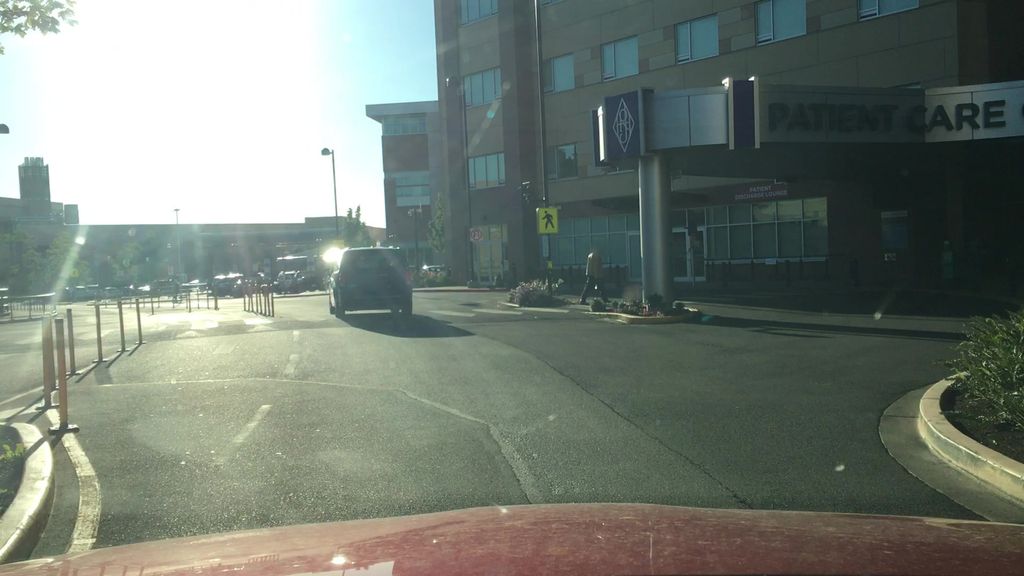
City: victoria